Field crop: maize
Growth stage: 2
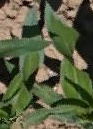
Species: maize